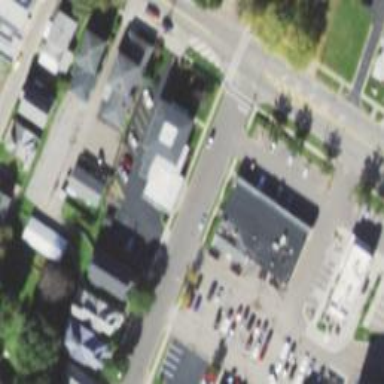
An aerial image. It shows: Retail area.